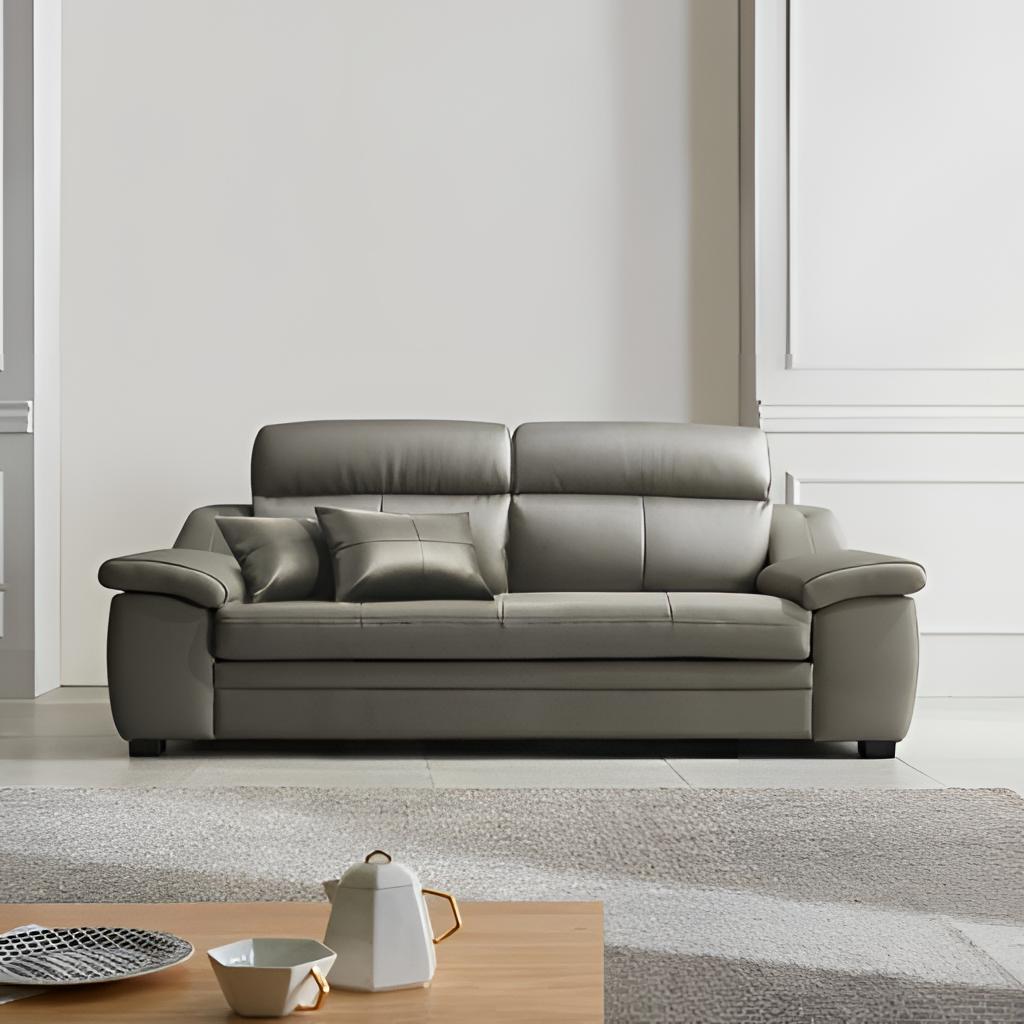
living room, gray leather sofa, paint wallpaper, with solid pattern, modern, tile flooring, with large square pattern